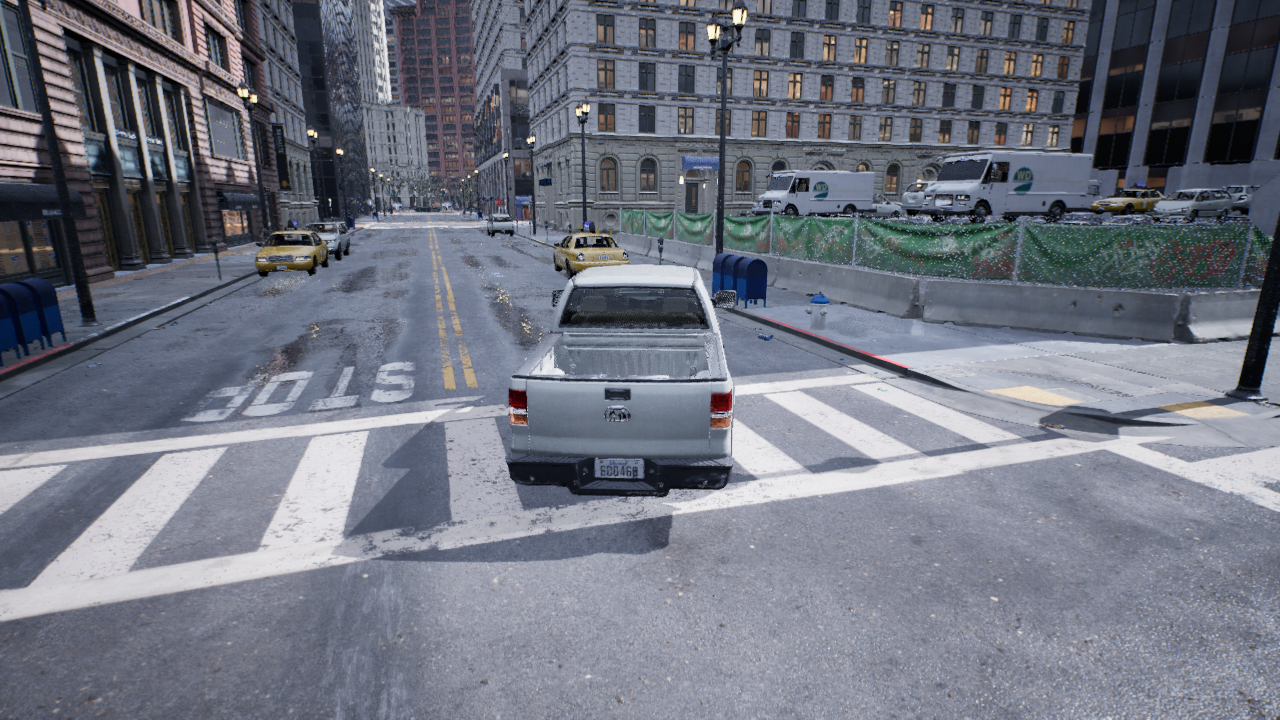
Venue: intersection
Lighting: overcast
Vehicle rig: pickup